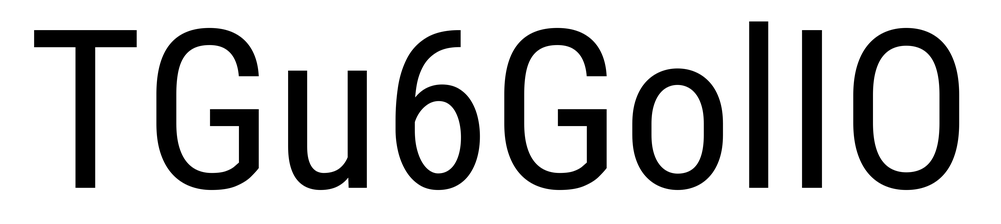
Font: Roboto_Condensed_Regular